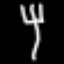
Label: fork